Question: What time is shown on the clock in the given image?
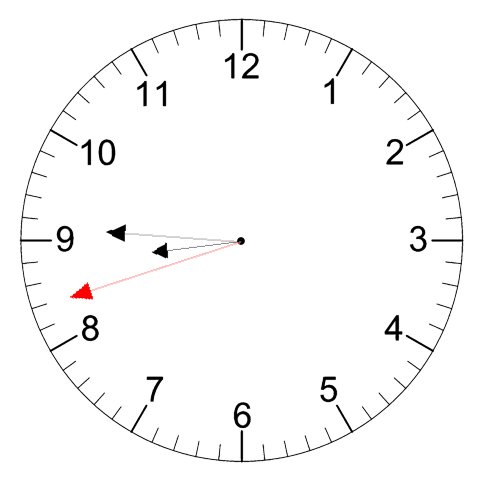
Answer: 08:45:42